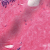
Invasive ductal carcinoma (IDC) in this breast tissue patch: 0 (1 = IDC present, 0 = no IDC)